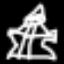
Label: angel